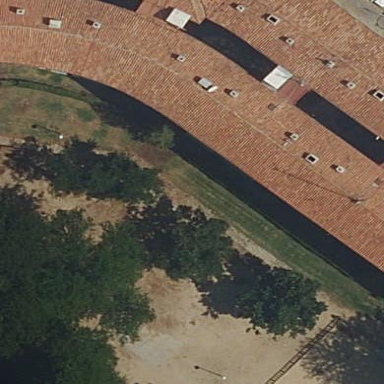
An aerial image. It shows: Gabled roof across building with apartments.